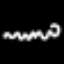
Label: squiggle